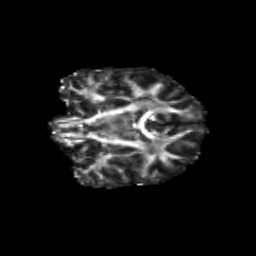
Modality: FA
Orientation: coronal
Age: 9
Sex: female
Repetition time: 9.512 s
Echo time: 0.089 s